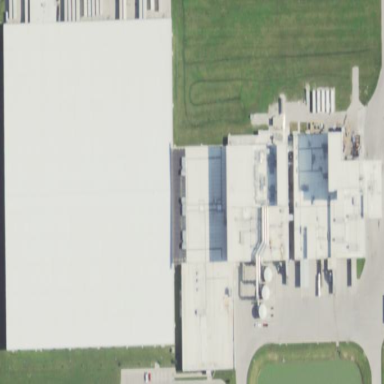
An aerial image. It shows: Industrial building.